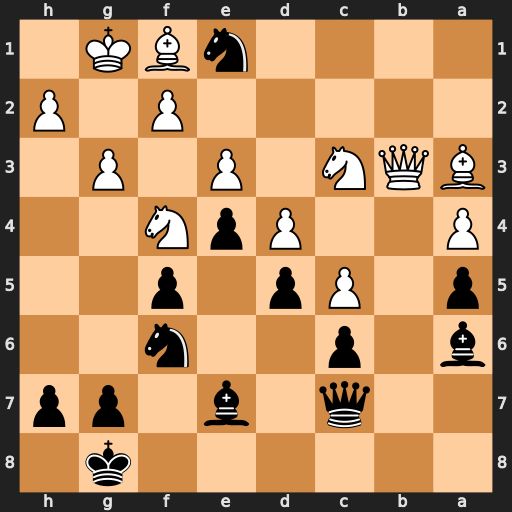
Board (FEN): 6k1/2q1b1pp/b1p2n2/p1Pp1p2/P2PpN2/BQN1P1P1/5P1P/4nBK1
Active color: b
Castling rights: -
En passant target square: -
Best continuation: Nf3+ Kh1 Bxf1